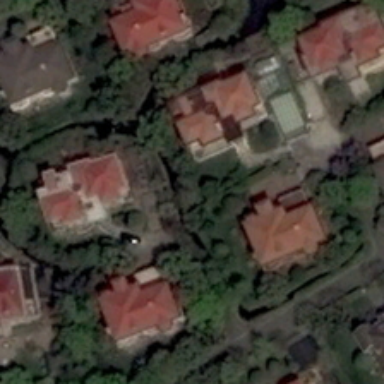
Some red cottages distribute in a forest .